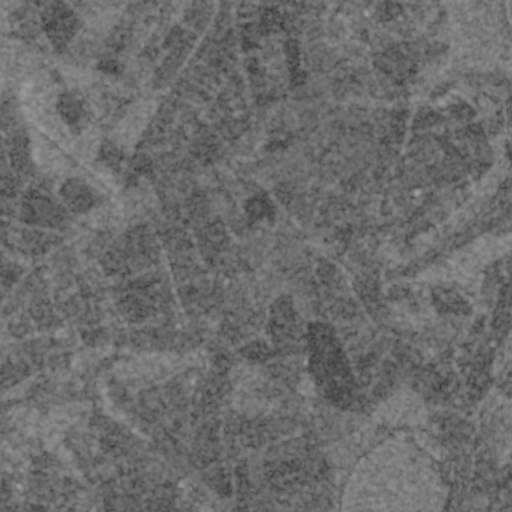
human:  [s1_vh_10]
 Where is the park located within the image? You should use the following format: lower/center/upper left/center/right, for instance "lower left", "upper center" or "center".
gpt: The park is located in the lower right of the image.
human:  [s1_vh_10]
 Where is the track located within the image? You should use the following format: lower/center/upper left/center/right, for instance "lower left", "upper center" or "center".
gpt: The track is located in the upper center of the image.
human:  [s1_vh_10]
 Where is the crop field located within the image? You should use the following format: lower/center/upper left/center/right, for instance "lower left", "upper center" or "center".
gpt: There is no crop field in the image.

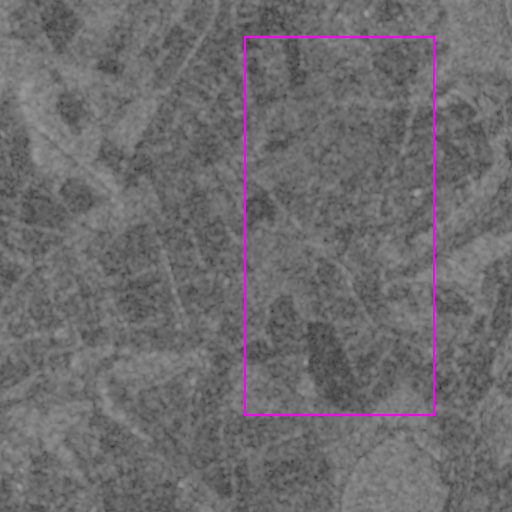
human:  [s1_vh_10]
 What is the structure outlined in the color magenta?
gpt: The structure outlined in magenta is a crop field.
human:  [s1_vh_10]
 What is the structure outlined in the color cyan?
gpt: There is no cyan outline.